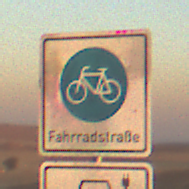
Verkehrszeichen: BeginnFahrradstrasse
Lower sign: MehrspurigeFahrzeugeFrei11
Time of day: SunriseSunset
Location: Outdoor (Nature)
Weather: Clear
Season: NotSpecified
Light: Natural